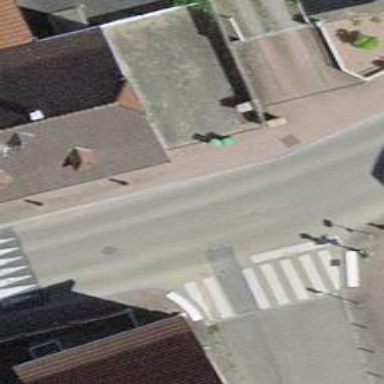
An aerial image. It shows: Table-style traffic calming feature.